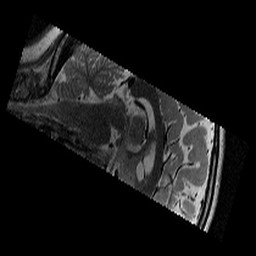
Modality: T2w
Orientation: sagittal
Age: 12
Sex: female
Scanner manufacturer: siemens
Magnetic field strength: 3 T
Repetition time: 9.23 s
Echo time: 0.067 s